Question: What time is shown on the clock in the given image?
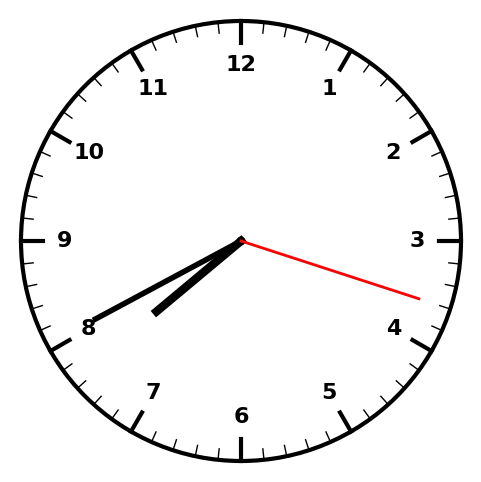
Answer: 07:40:18